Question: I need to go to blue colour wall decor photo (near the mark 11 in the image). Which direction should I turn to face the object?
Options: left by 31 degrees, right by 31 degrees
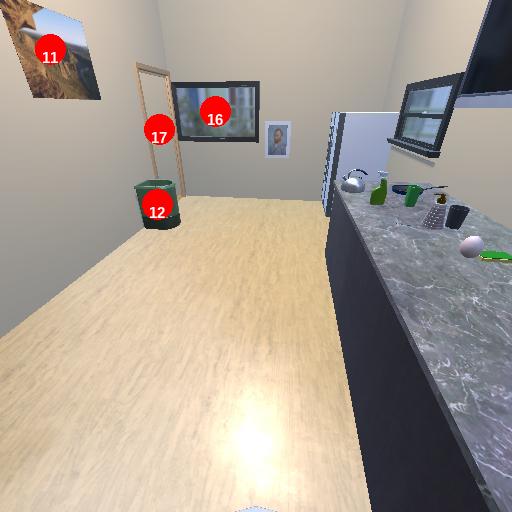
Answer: left by 31 degrees